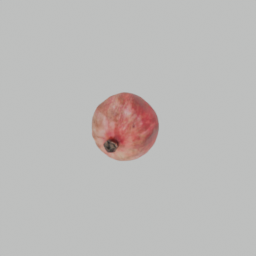
Label: nature